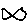
Label: fish